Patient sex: M
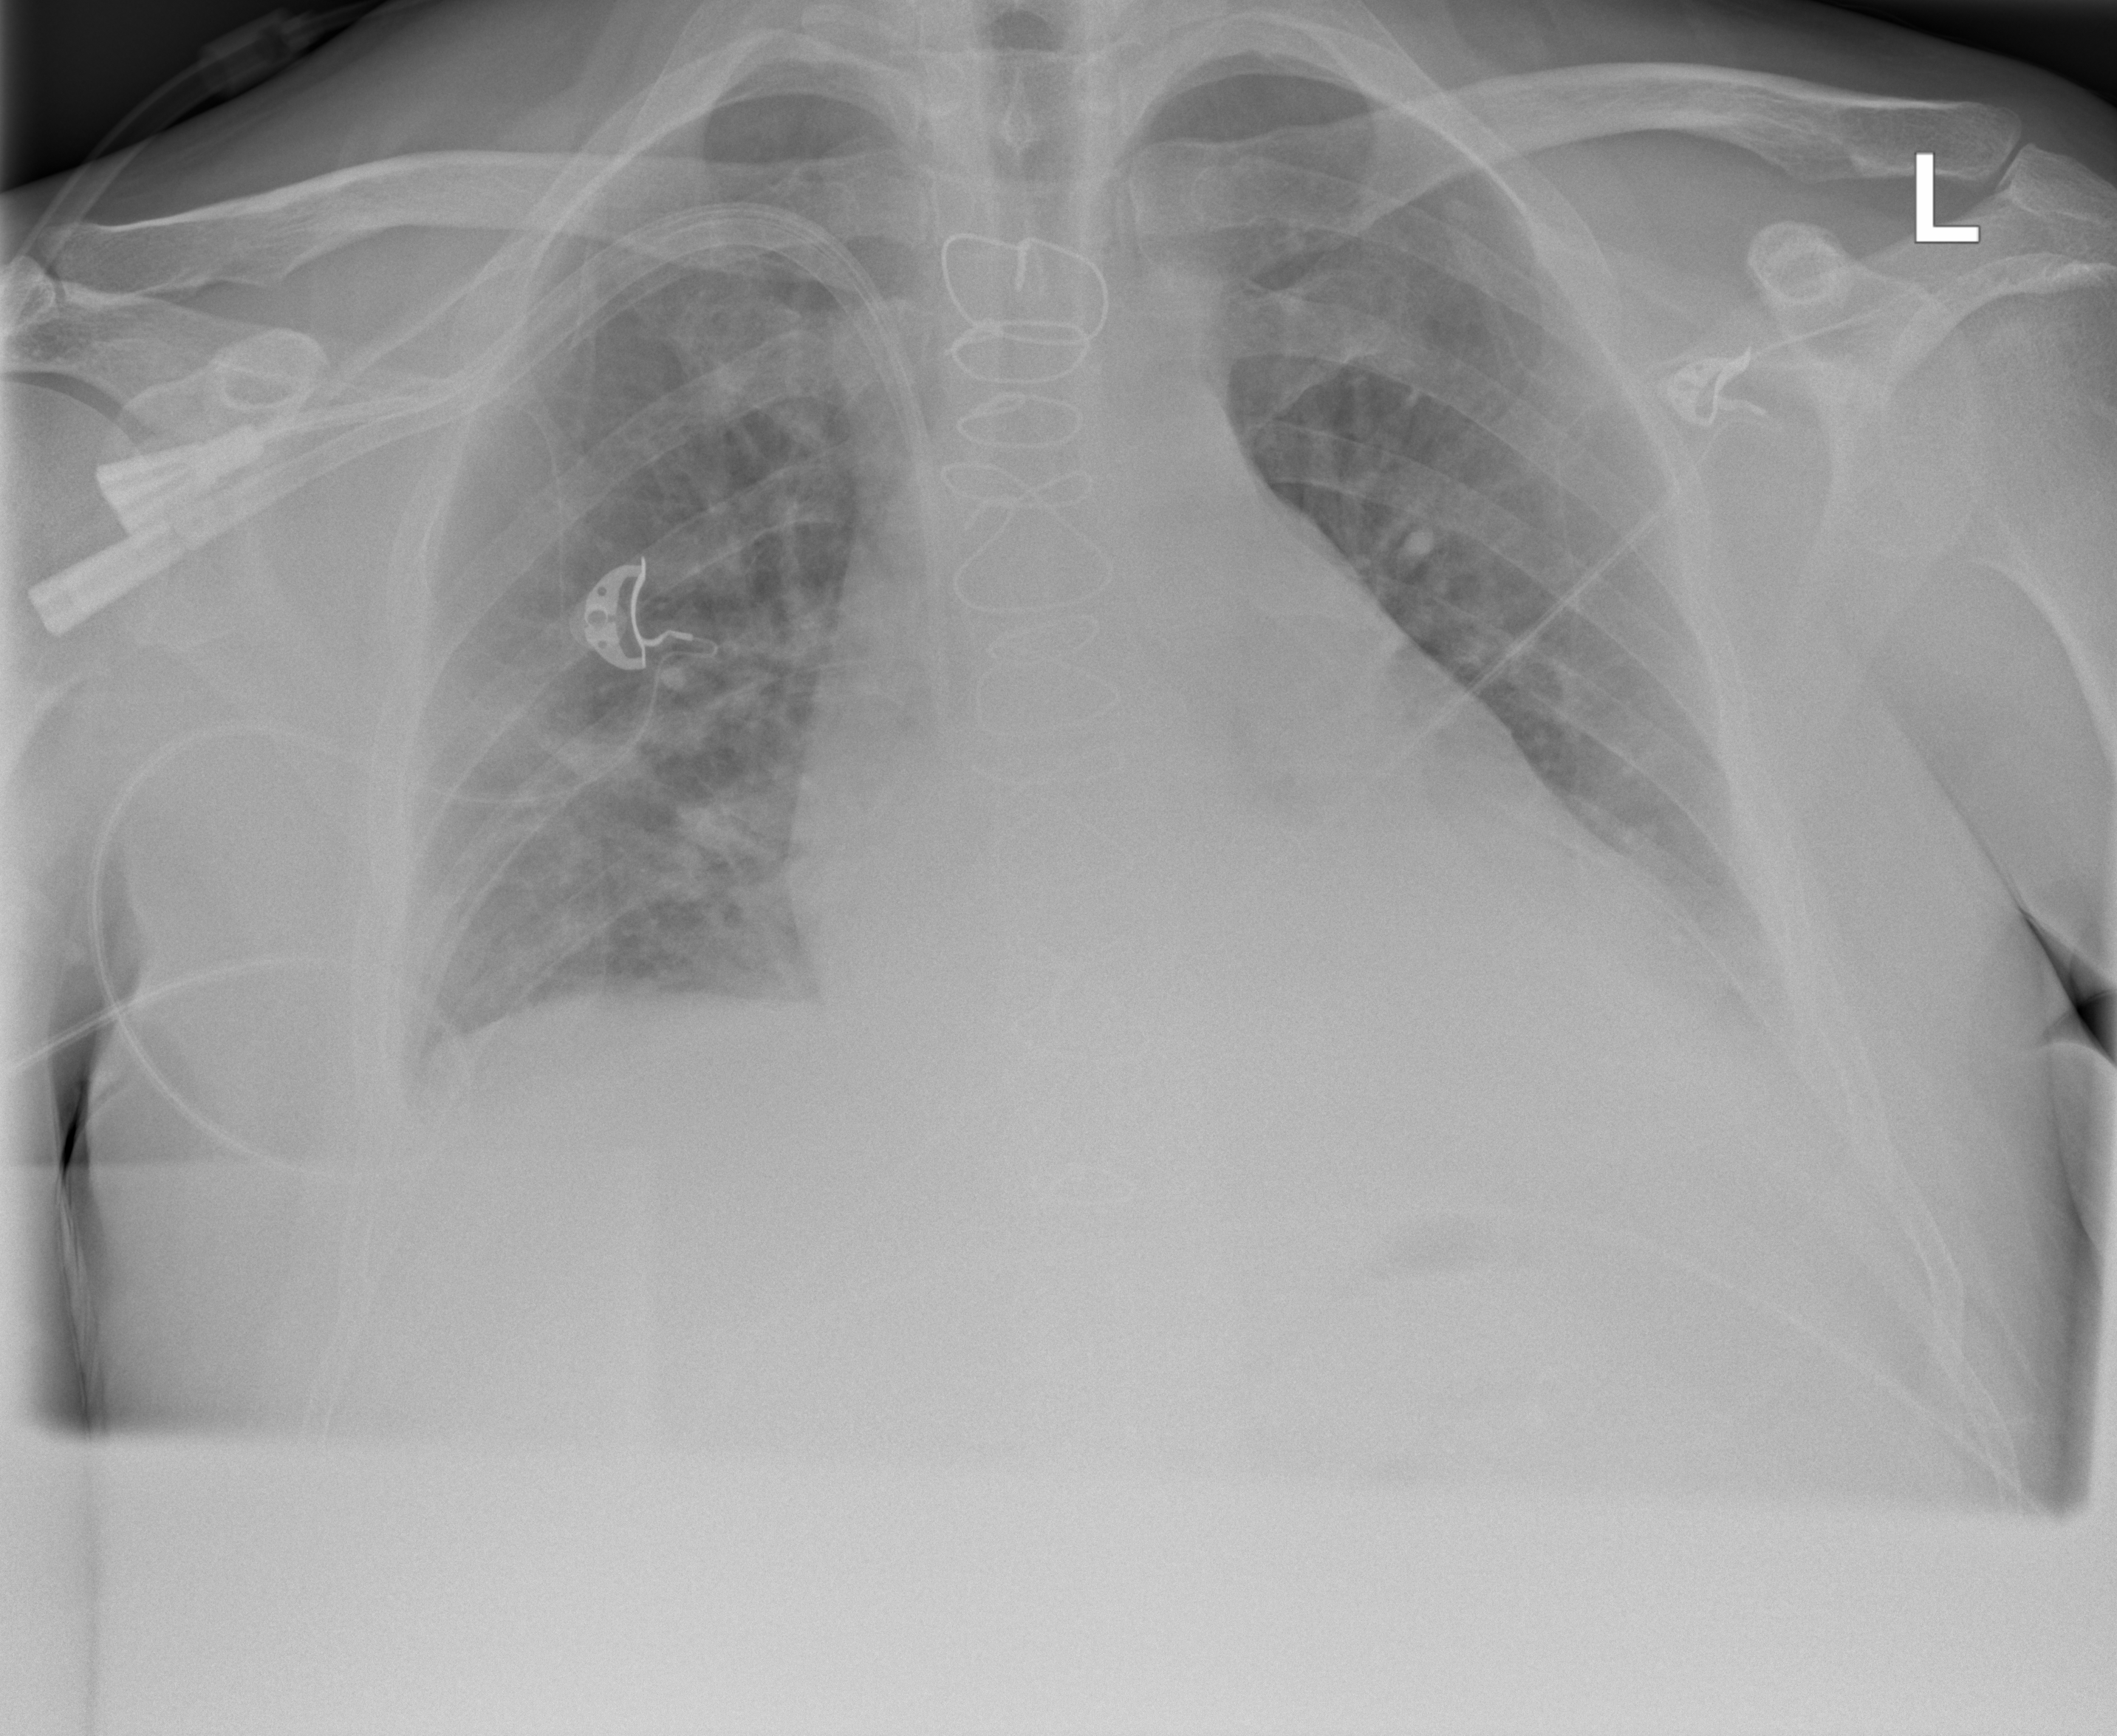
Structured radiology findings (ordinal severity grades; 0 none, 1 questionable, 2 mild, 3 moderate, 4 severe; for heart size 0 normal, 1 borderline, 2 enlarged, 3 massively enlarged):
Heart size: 2
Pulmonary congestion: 0
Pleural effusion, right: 1
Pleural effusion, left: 2
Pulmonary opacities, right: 0
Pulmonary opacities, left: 0
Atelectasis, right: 2
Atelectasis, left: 0